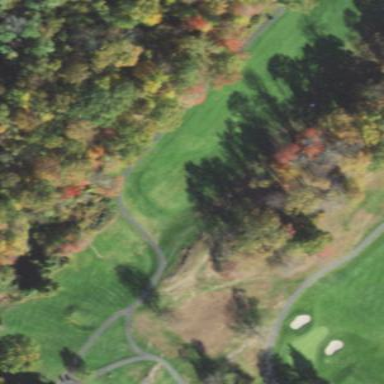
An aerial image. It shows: Grassy area designated as golf tee.